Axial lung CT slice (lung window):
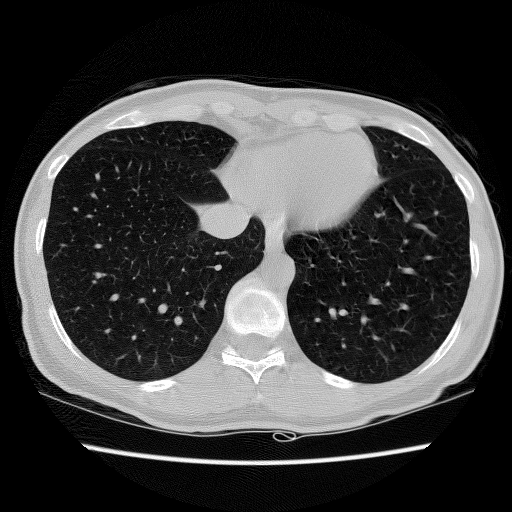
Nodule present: no